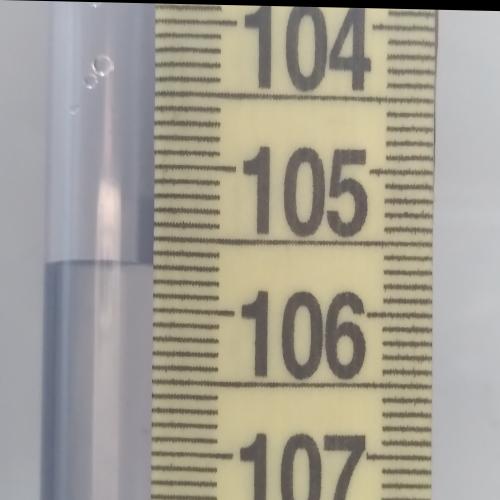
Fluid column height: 105.7 cm